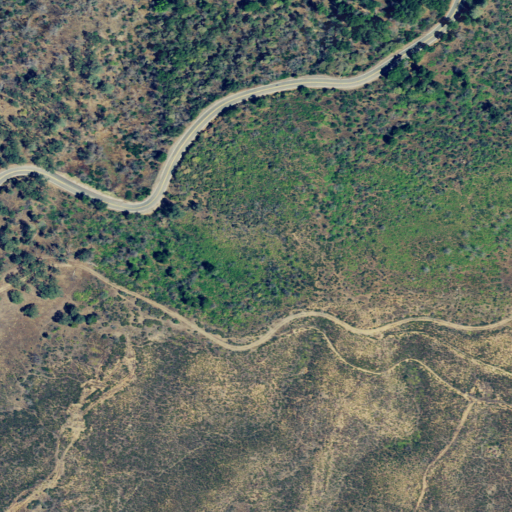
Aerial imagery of ridge(s) in California named Sulphur Bank Ridge containing grassland, shrub, open development, evergreen forest, low intensity development, and medium intensity development